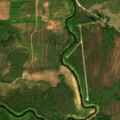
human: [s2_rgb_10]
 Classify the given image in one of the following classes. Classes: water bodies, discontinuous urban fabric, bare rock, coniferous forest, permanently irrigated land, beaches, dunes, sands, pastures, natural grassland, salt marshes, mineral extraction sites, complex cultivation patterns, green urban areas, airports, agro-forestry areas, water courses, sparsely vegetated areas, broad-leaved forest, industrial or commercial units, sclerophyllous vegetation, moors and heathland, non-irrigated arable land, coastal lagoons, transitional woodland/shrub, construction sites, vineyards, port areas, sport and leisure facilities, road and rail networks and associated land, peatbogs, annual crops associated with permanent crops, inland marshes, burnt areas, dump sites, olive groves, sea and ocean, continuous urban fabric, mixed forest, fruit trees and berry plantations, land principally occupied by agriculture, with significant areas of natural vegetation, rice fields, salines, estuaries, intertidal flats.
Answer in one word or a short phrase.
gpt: mixed forest, transitional woodland/shrub